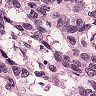
Metastatic tissue present: yes